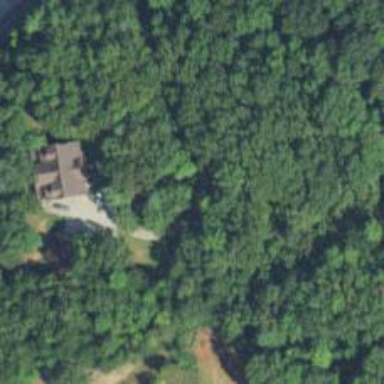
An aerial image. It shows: Driveway.